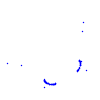
Particle: proton